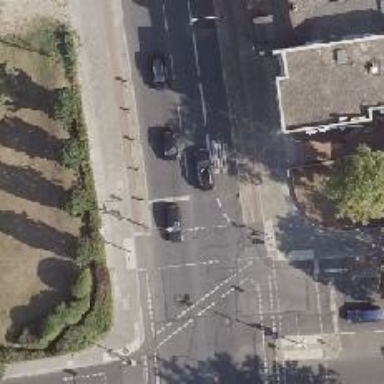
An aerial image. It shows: Road with traffic signals controlling the flow of traffic.